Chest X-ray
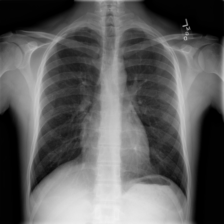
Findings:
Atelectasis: negative
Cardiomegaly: negative
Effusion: negative
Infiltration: negative
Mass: negative
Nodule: negative
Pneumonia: negative
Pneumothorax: negative
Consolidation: negative
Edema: negative
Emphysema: negative
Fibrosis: negative
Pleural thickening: negative
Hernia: negative